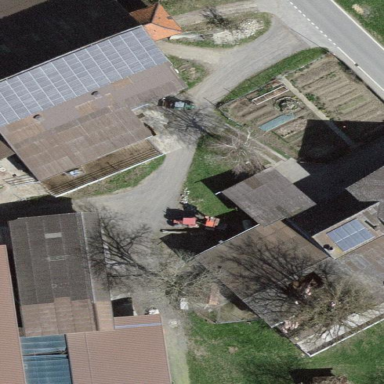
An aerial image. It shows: Farmyard area.